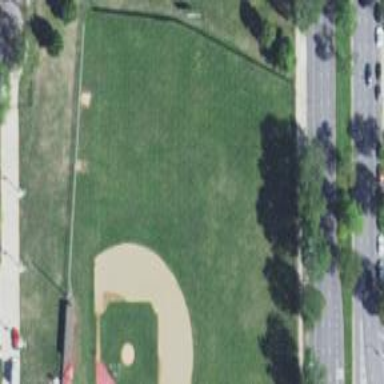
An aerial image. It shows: Grass baseball pitch for leisure and sport.